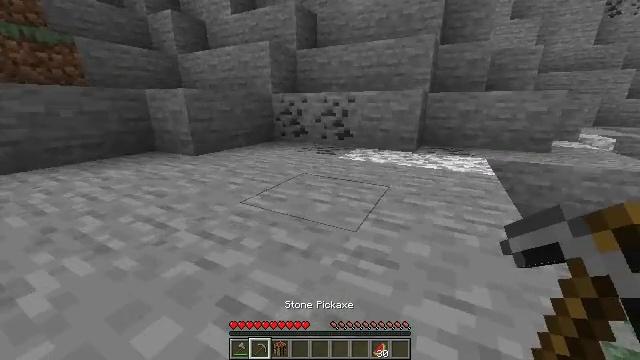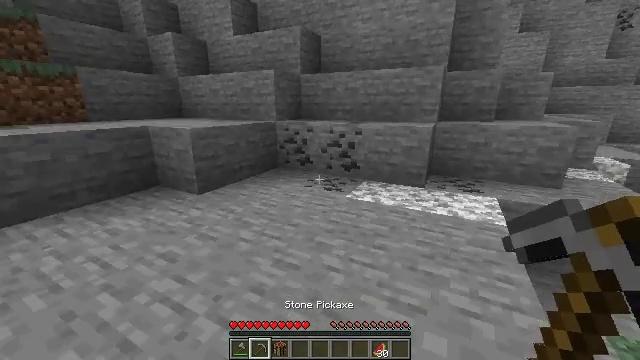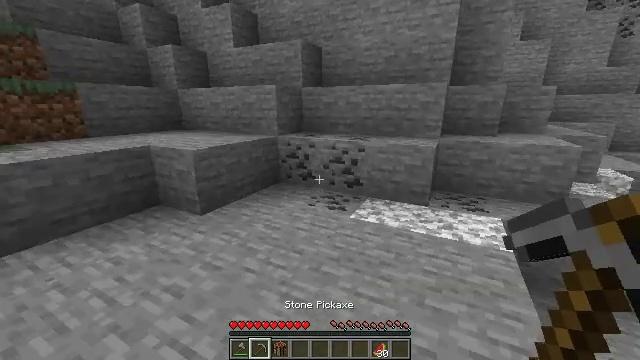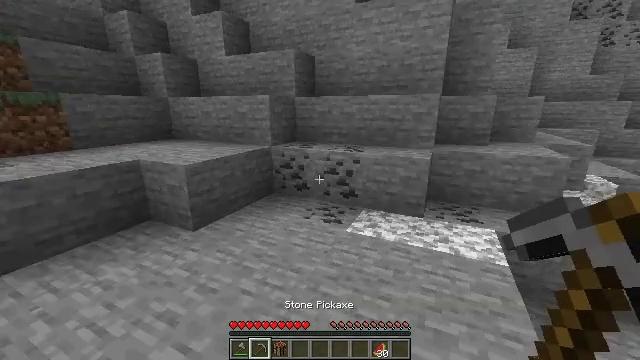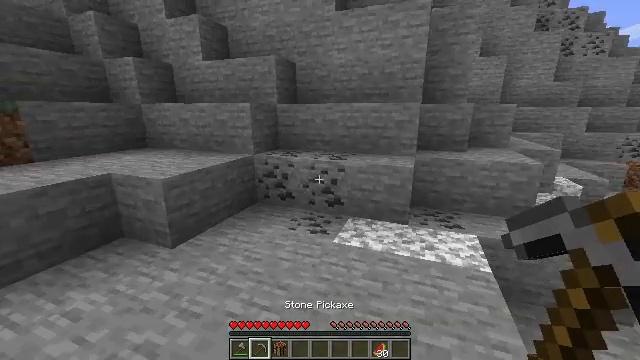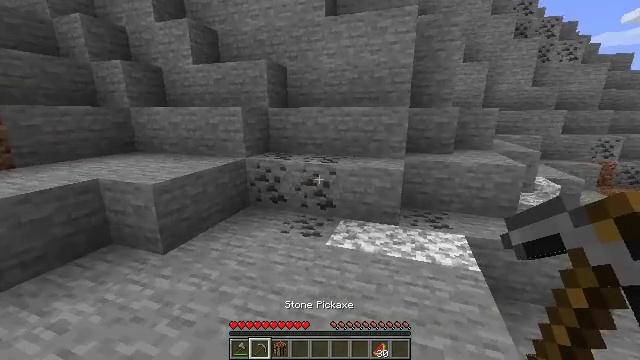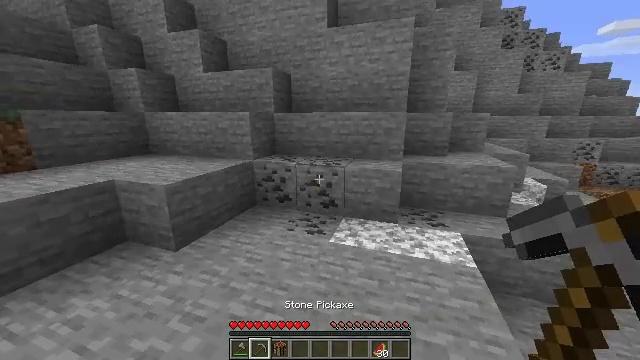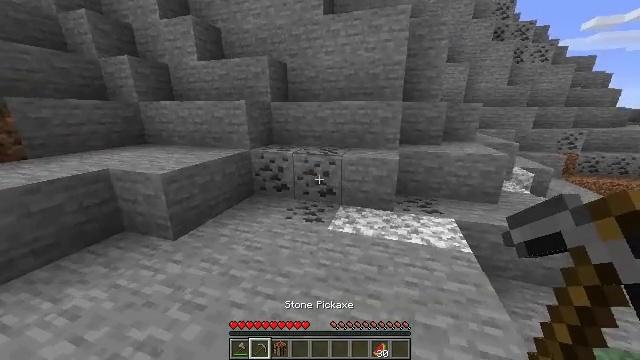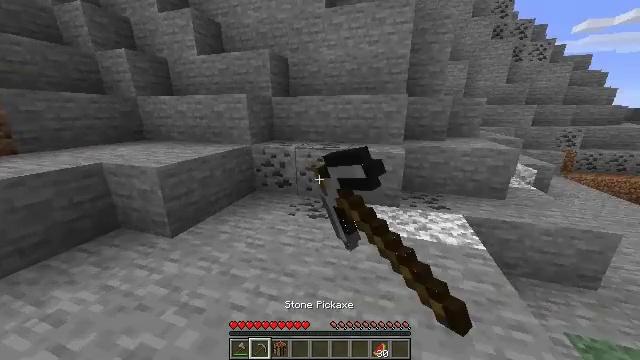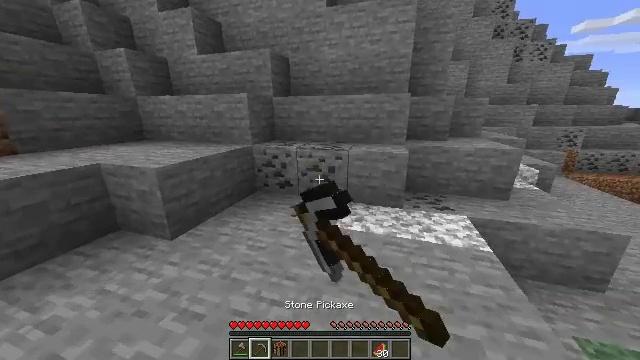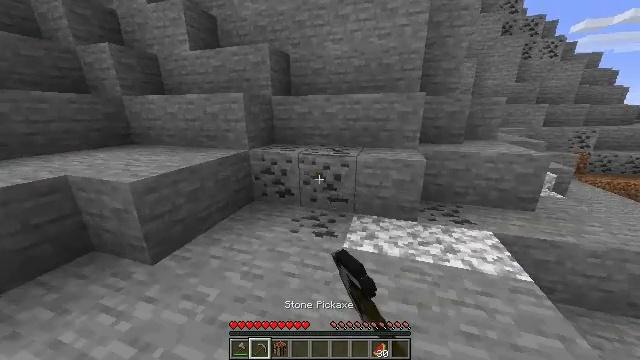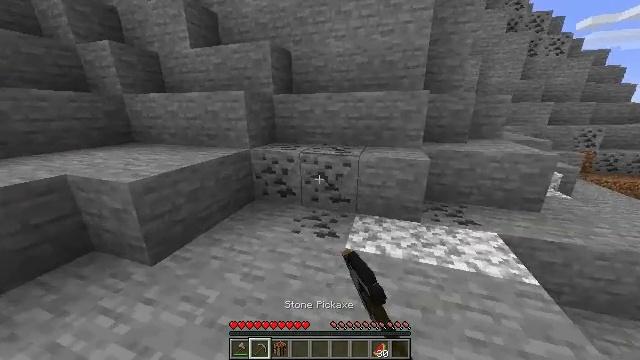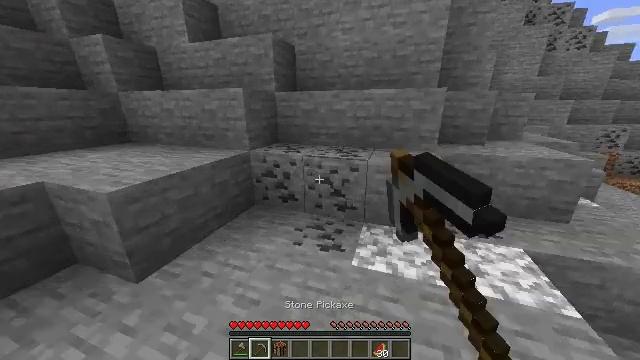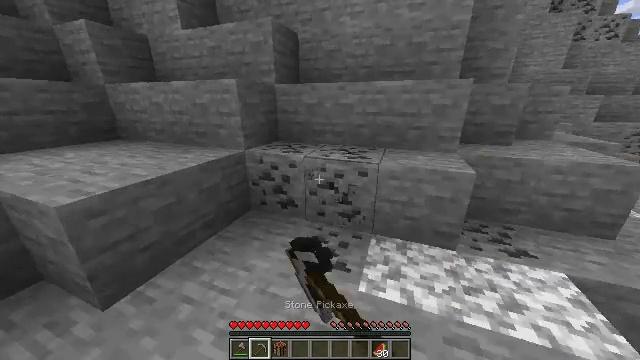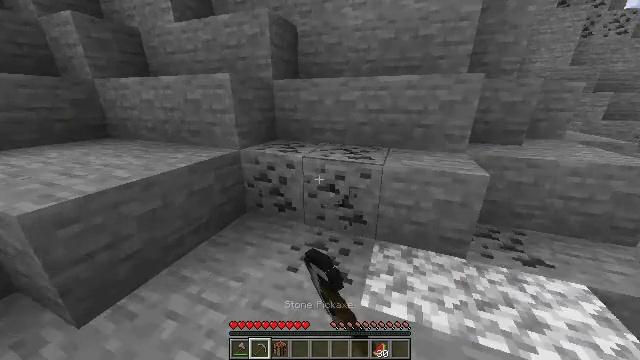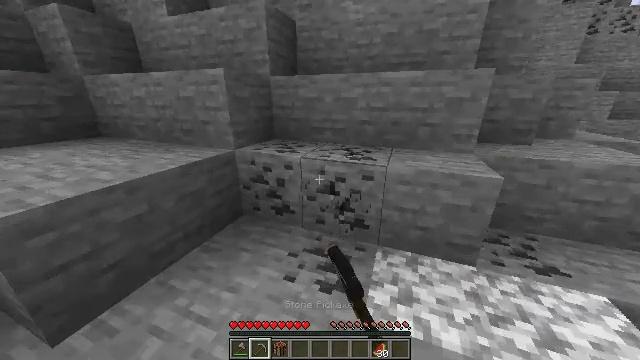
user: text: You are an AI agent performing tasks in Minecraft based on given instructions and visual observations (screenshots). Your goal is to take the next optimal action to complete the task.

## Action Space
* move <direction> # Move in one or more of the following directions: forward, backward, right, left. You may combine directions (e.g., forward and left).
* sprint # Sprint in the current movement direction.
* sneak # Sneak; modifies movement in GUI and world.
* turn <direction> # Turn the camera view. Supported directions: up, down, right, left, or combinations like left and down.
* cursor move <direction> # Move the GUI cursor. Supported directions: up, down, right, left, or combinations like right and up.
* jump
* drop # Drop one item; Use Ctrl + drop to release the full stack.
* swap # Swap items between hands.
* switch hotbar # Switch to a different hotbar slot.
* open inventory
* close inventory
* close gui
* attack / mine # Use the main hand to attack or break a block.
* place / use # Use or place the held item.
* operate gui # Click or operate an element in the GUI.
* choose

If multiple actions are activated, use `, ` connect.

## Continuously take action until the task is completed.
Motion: motion action
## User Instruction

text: Mine the coal ore underground.
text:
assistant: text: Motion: move forward, sprint, jump
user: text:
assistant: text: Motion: move forward, sprint, jump
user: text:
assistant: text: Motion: move forward, sprint, turn right, jump
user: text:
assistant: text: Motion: move forward, sprint, turn right, jump
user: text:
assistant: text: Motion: move forward, sprint, turn right, jump
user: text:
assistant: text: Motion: move forward, sprint, jump
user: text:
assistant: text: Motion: move forward, sprint, turn right and down, attack / mine, jump
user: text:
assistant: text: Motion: move forward, sprint, attack / mine
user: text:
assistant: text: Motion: move forward, sprint, attack / mine
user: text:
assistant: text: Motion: move forward, sprint, attack / mine
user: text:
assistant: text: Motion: move forward, sprint, attack / mine
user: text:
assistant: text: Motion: move forward, turn left, attack / mine
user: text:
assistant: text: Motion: move forward, turn left and down, attack / mine
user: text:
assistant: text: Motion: move forward, attack / mine
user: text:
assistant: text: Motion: move forward, attack / mine
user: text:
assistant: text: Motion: move forward, turn down, attack / mine
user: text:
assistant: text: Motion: move forward, turn right and down, attack / mine
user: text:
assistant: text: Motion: move forward, turn right and down, attack / mine
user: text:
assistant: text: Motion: turn right and down, attack / mine
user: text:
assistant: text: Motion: turn right and down, attack / mine
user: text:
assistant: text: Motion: attack / mine
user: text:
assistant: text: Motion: attack / mine
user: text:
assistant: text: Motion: attack / mine
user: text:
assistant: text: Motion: attack / mine
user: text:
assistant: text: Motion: attack / mine
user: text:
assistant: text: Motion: attack / mine
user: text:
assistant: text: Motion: attack / mine
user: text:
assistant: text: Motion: attack / mine
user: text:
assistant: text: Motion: attack / mine
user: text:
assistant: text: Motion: attack / mine